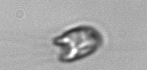
Label: flagellate_morphotype1